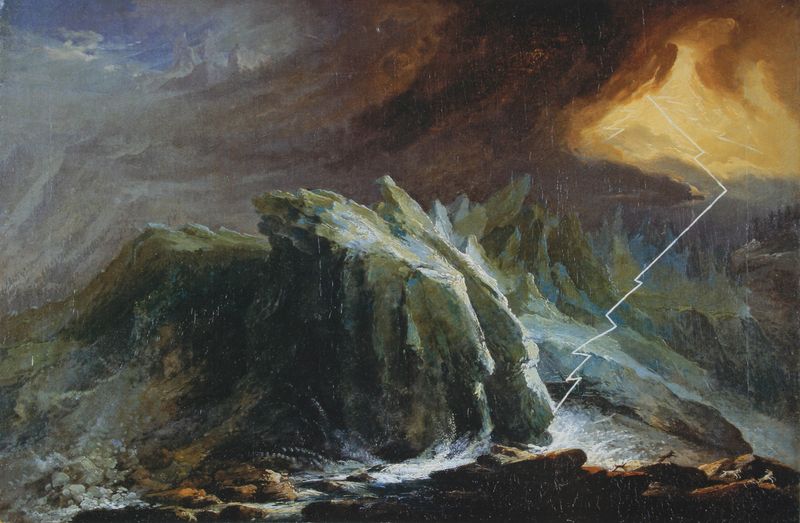
Titel: Gewitter und Blitzschlag am unteren Grindelwaldgletscher
Künstler: Caspar Wolf
Standort: Aarau
Institution: Aargauer Kunsthaus
Schlagwörter: berg, blau, dunkel, felsen, feuer, gemälde, gewitter, himmel, meer, schatten, wasser, weiß, wolken, fluss, gelb, grün, komposition, landschaft, ocker, see, ufer, braun, grau, hell, licht, nacht, schwarz, eis, hunde, rot, tiere, wolke, beige, malerei, silber, stein, steine, öl, kalt, natur, wind, gewässer, rauch, boden, dunkelheit, gold, spitzen, england, kontrast, tal, wald, genre, ranken, gischt, küste, strand, welle, wellen, düster, berge, fels, gebirge, gipfel, gletscher, hang, kamm, nebel, herde, geröll, schlucht, brand, brandung, flut, gewalt, naturgewalt, sturm, turner, ungewitter, unwetter, wetter, wild, flucht, regen, ruine, burg, vulkan, linie, strahl, zacken, rehe, lanschaft, blitz, schafe, donner, koch, engalnd, schroff, tosen, ziegen, gefroren, wellwn, funken, caspar, elektrizität, strum, sintflut, naturschauspiel, einschlag, gewiter, urgewalt, rauchsäule, bltz, blitzschlag, brr, unweter, feuer und eis, blitzer, schäumt, schlägt ein